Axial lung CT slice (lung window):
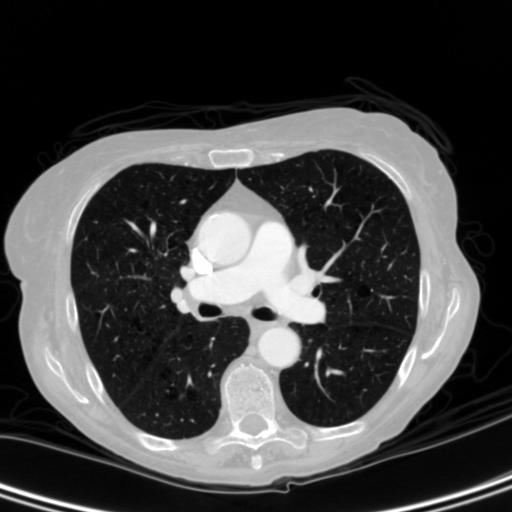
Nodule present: no